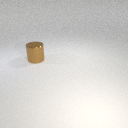
large brown metal cylinder